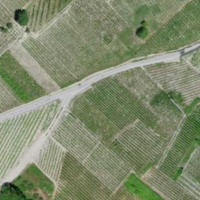
EUNIS habitat code: 40
Species observed at this site:
Ononis natrix